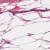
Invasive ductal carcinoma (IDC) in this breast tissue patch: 0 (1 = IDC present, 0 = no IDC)